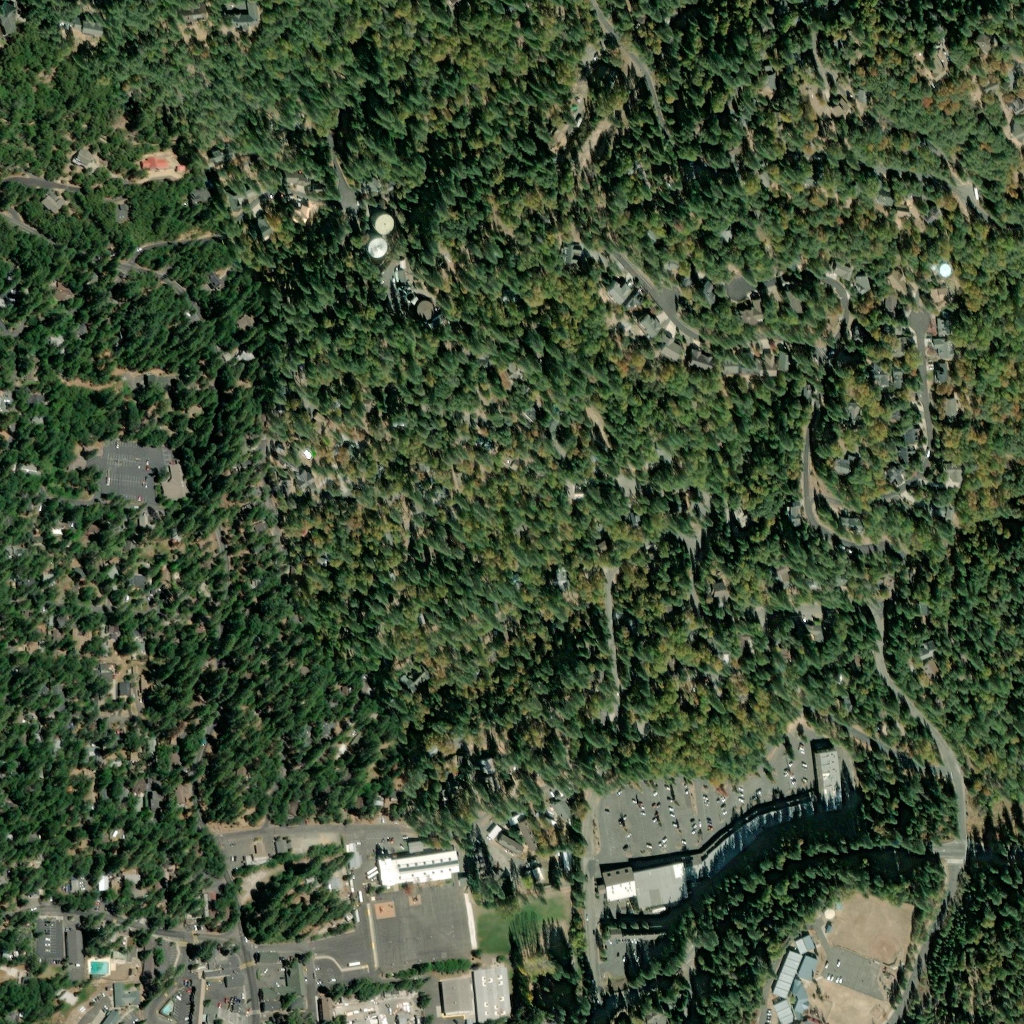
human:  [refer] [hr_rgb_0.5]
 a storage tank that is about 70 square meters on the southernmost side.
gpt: <box>[[80, 88, 81, 89, 0]]</box>